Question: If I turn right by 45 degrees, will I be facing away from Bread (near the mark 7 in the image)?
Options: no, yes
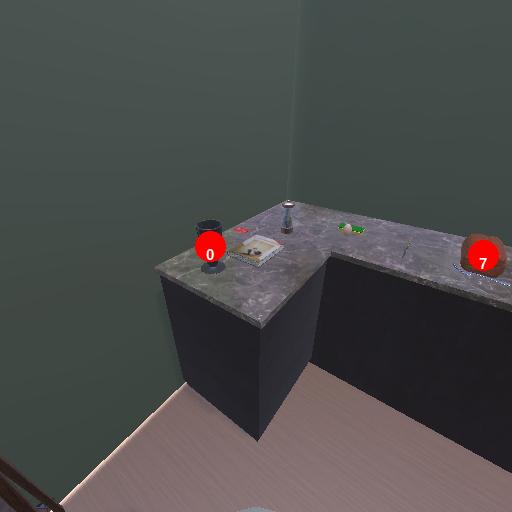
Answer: no